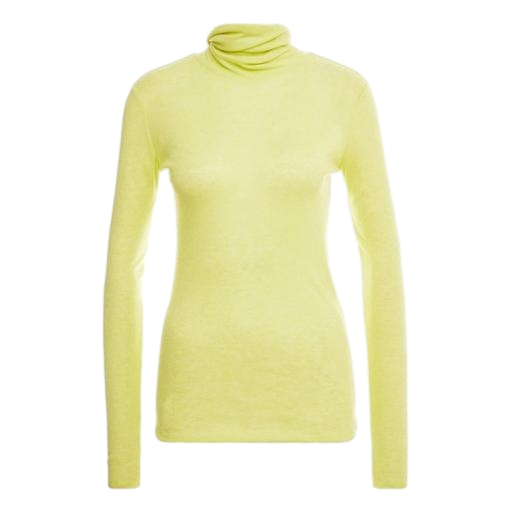
high-neck top, green polo-neck top, yellow skinny-fit stretch polo shirt, white background